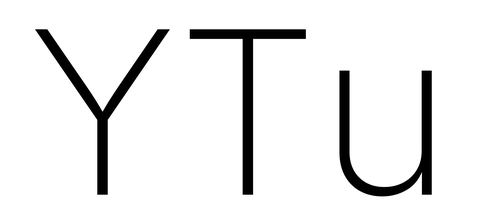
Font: Inter_ExtraLight